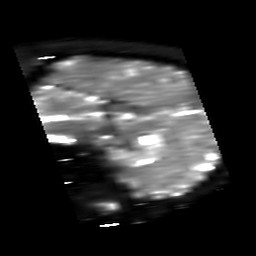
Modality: T2starmap
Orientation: sagittal
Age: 56
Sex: male
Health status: ill